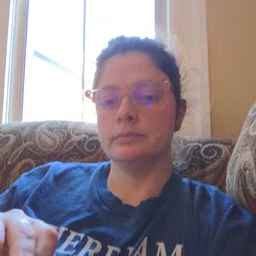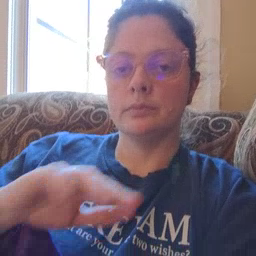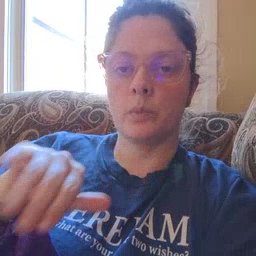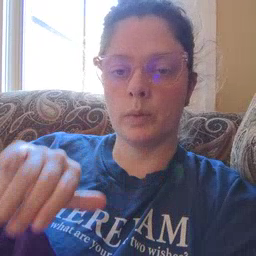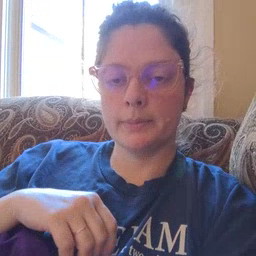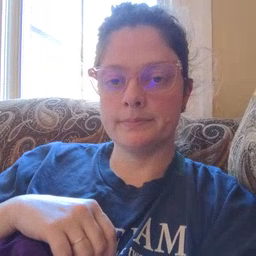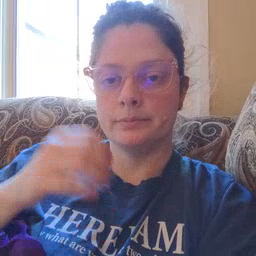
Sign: pool